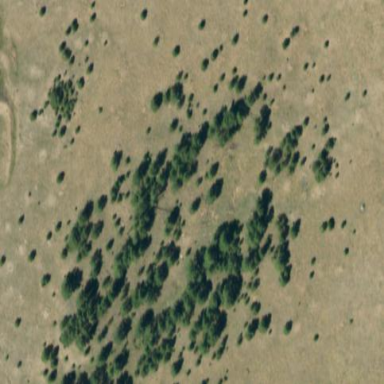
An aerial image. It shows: Evergreen needle-leaved woodland area covered with trees.